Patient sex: M
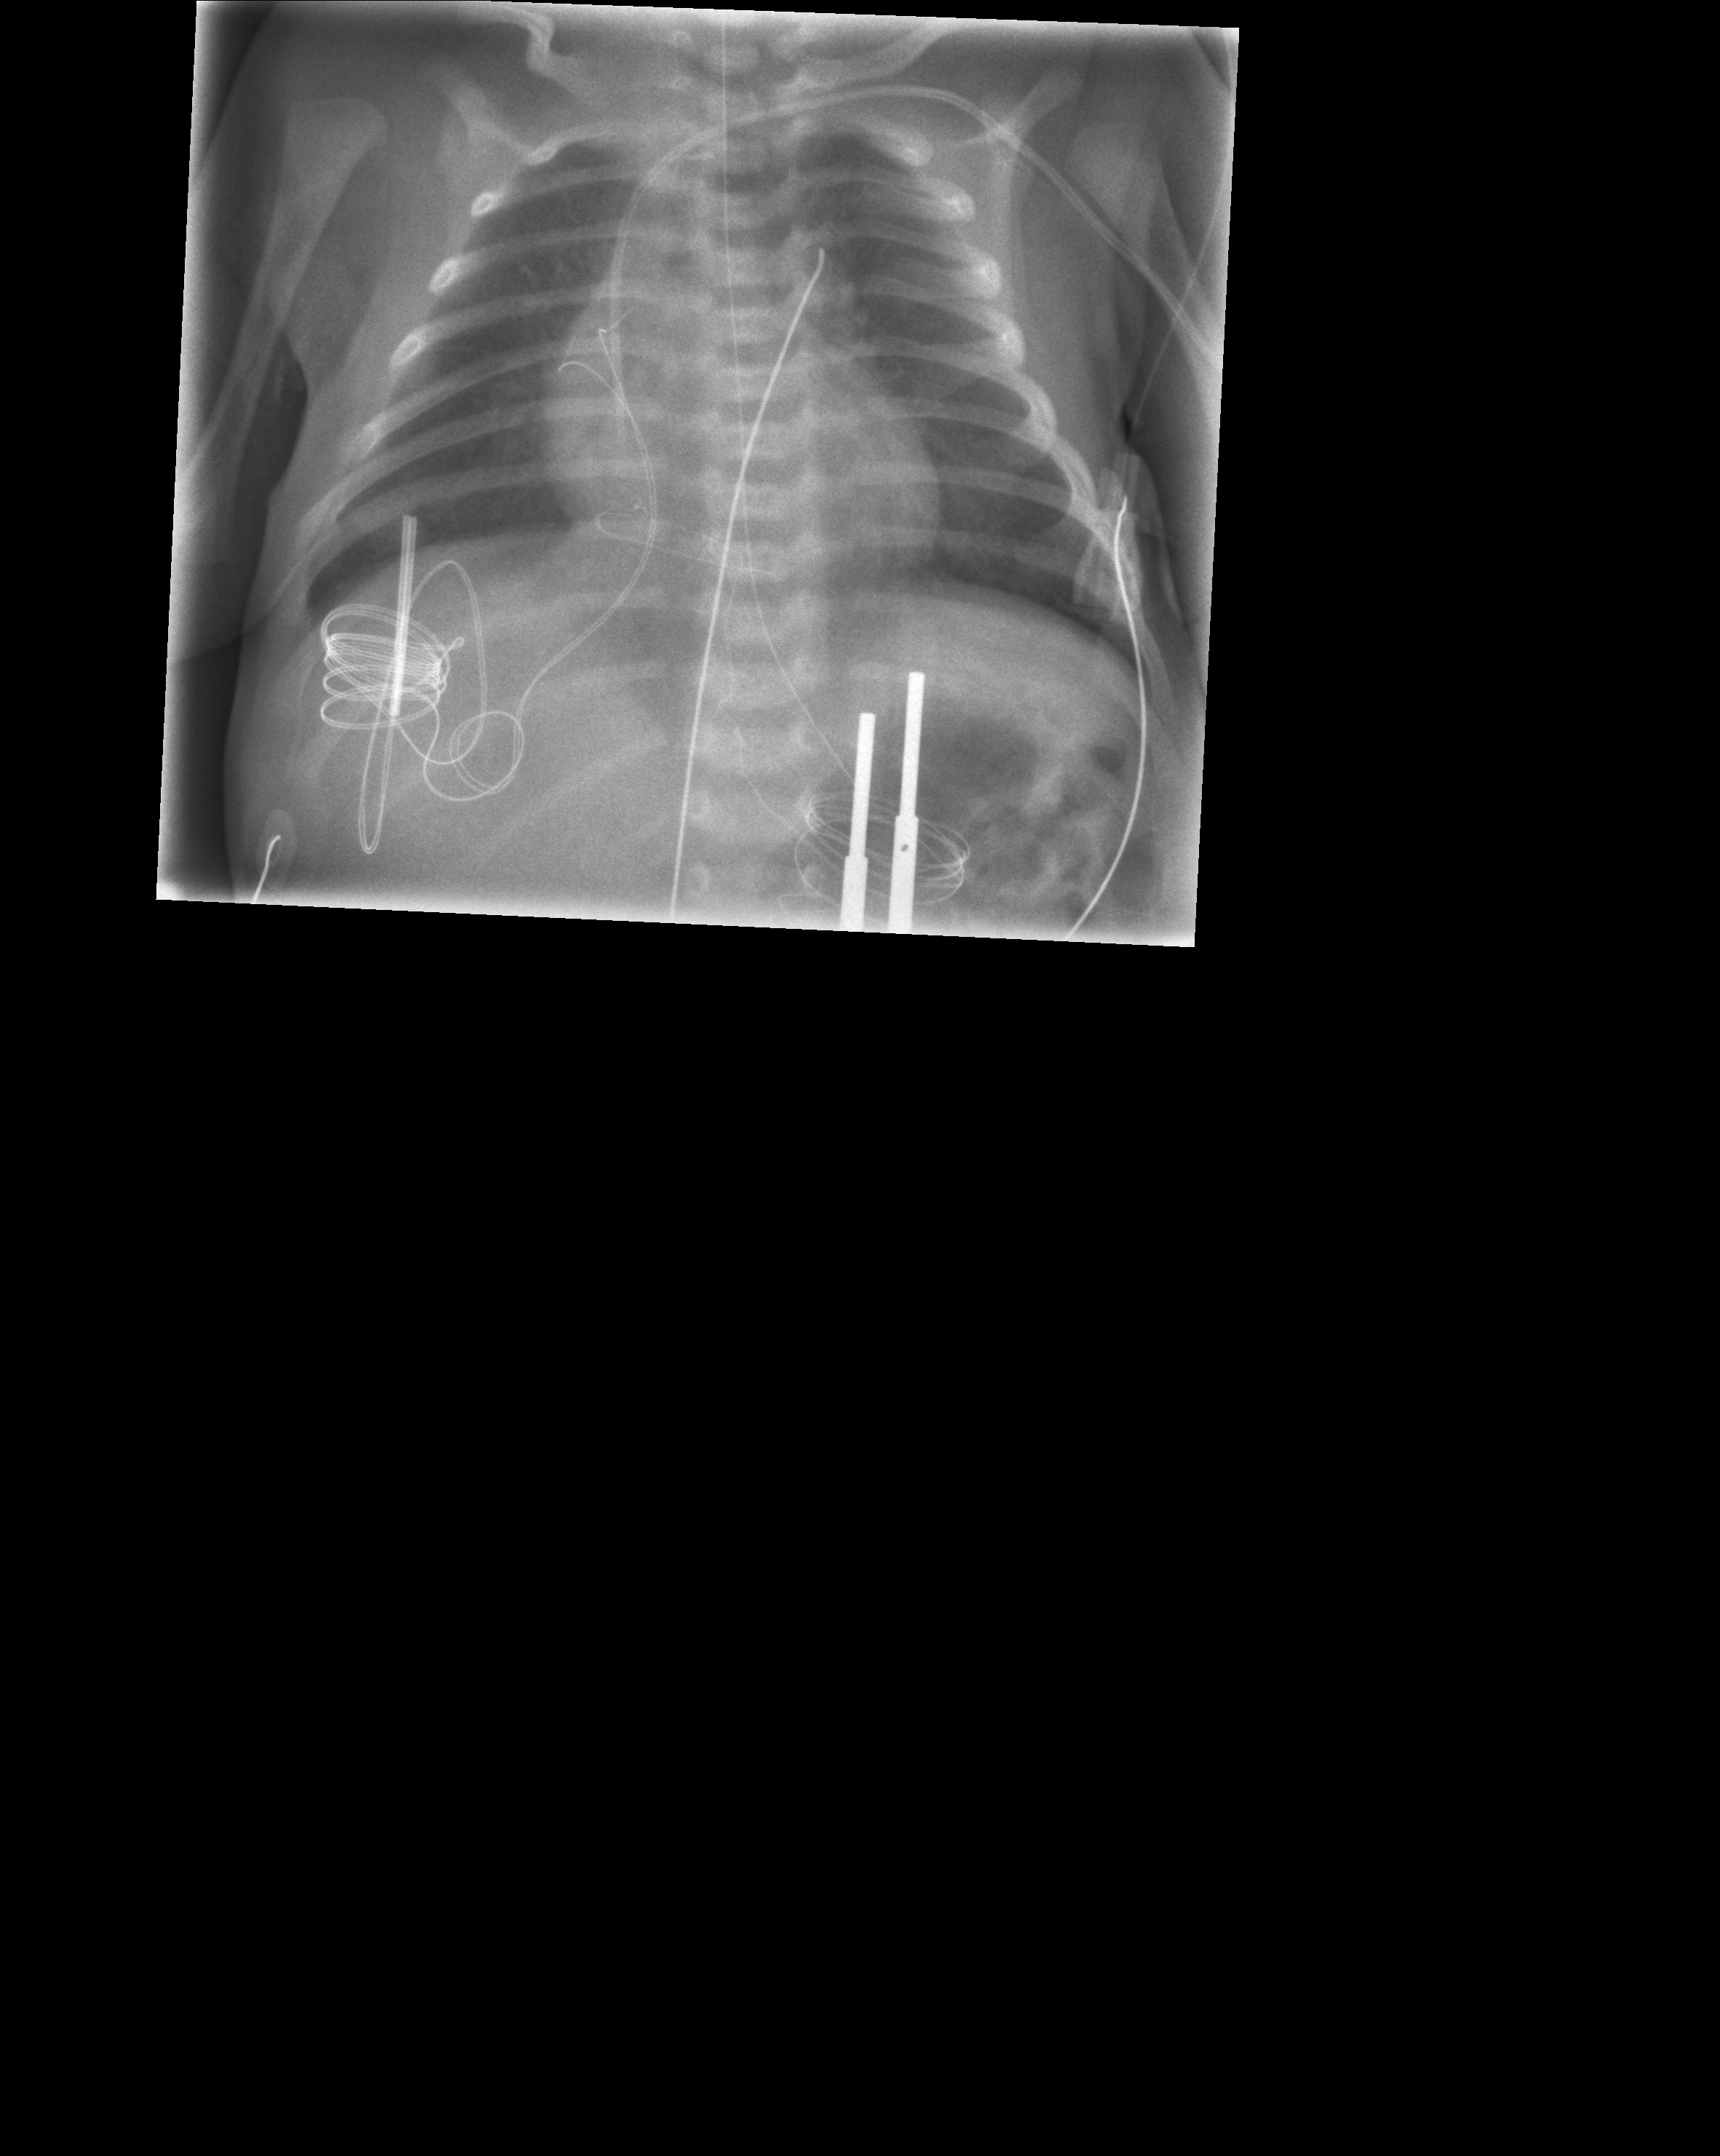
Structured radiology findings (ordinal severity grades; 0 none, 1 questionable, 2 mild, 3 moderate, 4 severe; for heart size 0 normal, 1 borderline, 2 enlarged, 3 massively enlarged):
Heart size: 0
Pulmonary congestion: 2
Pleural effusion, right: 0
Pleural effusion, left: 0
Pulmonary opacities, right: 0
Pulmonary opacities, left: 0
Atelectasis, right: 0
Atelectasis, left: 0